Question: I'm trying send my app(custom keyboard) for submit and catch this error:

I created Provisioning Profiles for Project(com.michilly.SakhaKeyboard) and for Extension(com.michilly.SakhaKeyboard.Keyboard)
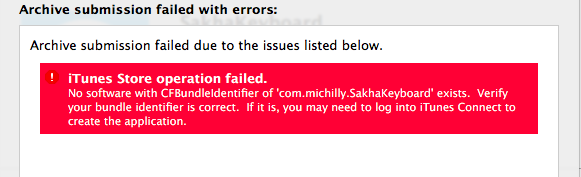
Answer: Make sure the following two values match:
- -